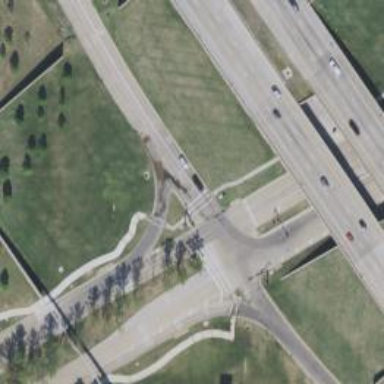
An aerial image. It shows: Secondary link road.